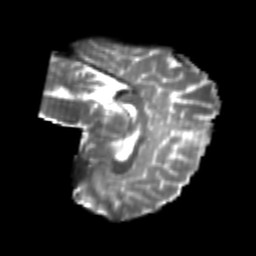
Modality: T2w
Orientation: sagittal
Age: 25
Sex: female
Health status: healthy
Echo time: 0.074 s